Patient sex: M
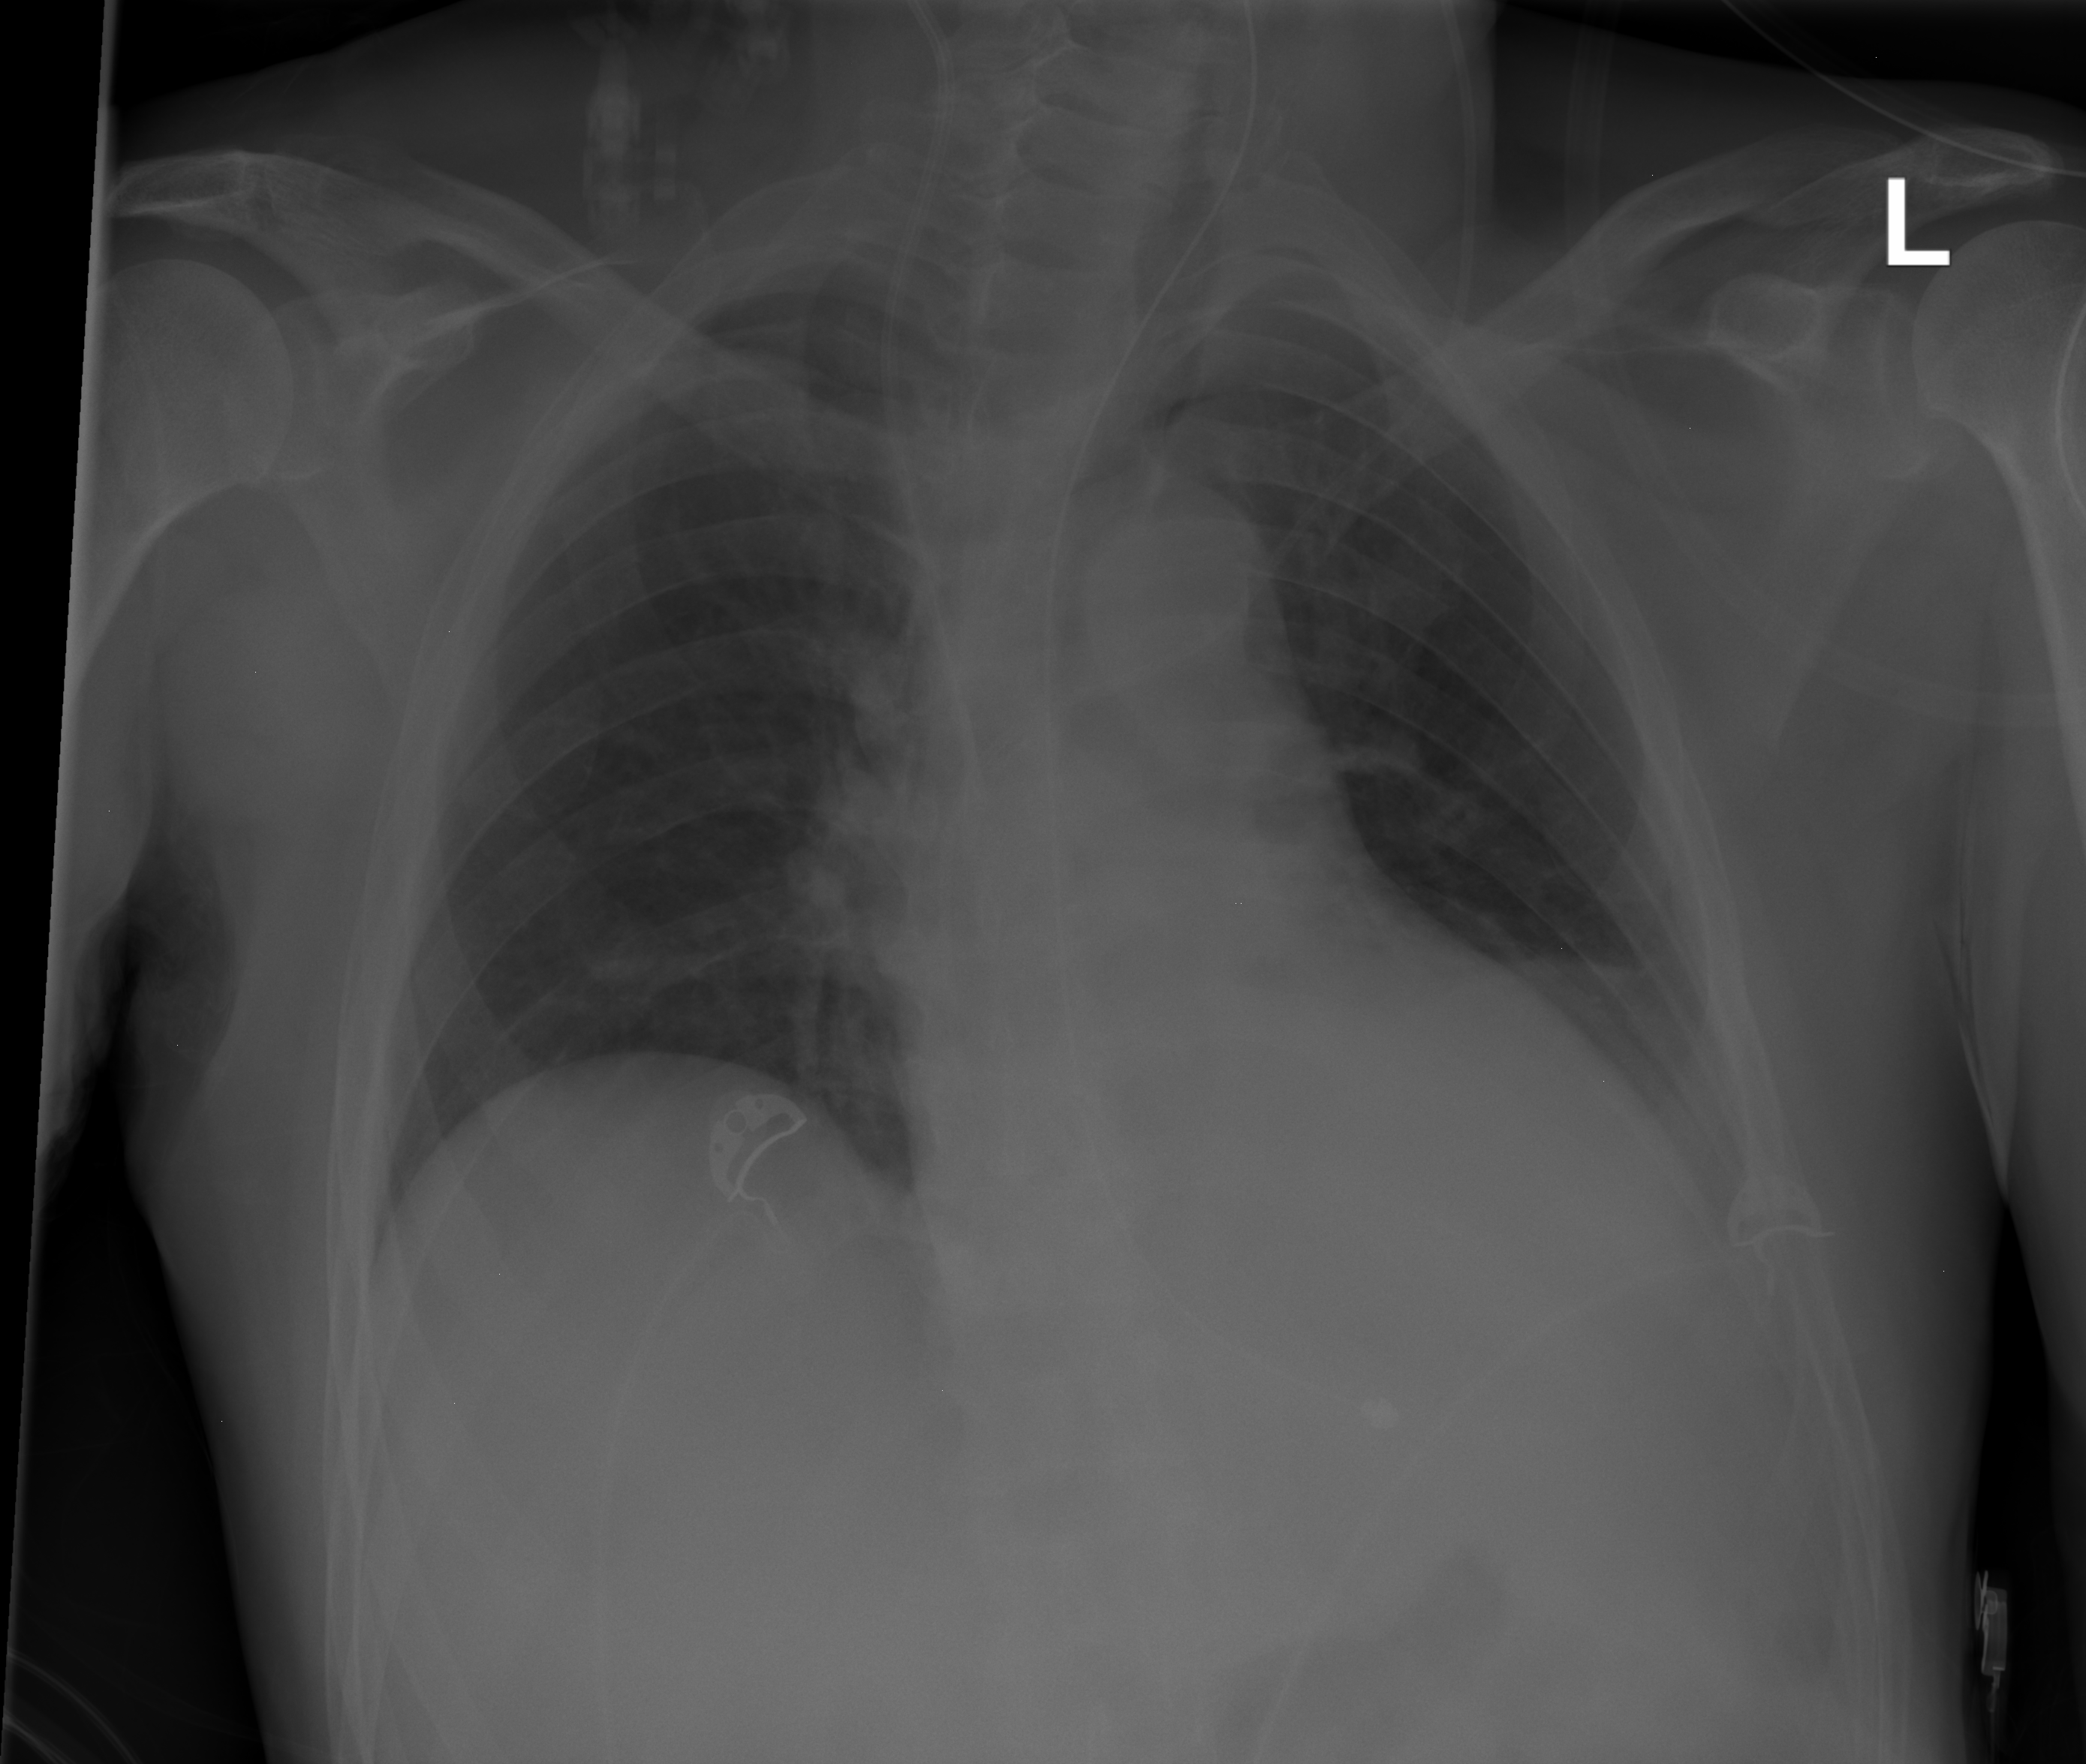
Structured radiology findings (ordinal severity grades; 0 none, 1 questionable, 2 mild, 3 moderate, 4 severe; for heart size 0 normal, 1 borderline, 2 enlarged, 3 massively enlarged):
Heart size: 2
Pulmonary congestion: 0
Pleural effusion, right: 0
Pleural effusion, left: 2
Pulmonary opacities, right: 0
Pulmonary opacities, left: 0
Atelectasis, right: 0
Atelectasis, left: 0